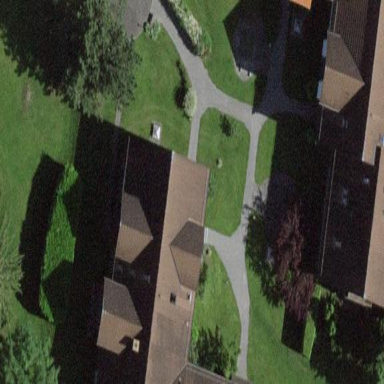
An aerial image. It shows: Part of building.